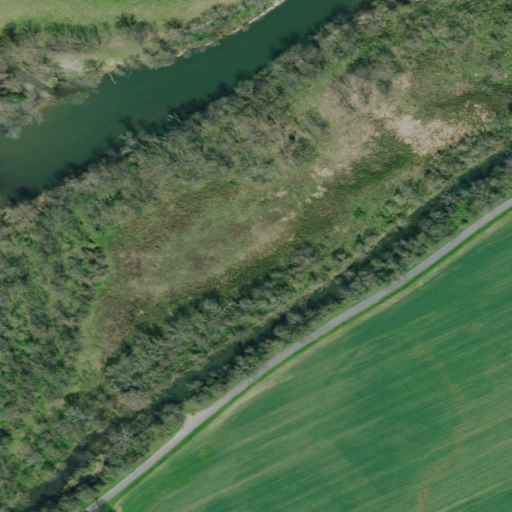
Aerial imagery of island in Tennessee named Jackson Islands containing deciduous forest, pasture, open water, low intensity development, woody wetlands, open development, and medium intensity development